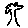
Label: tree